Interaction volume radius: 5 \u00c5
Interaction volume height: 10 \u00c5
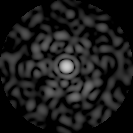
Disorder parameter: 0.8856